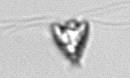
Label: Pyramimonas_longicauda